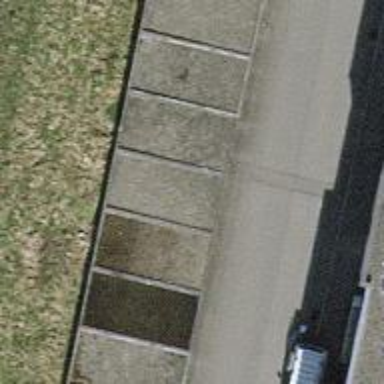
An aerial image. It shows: Group of garages.